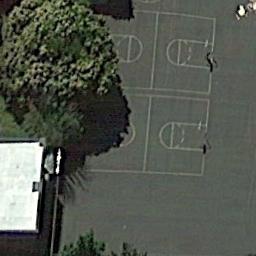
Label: basketball_court